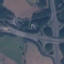
Land use / land cover class: Highway